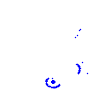
Particle: proton